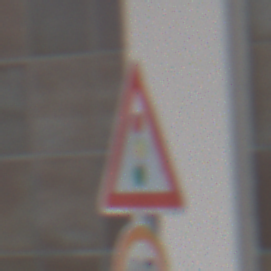
Verkehrszeichen: Lichtzeichenanlage
Zusatzzeichen unten: Geschwindigkeit40
Umgebung: Roofed, Urban
Tageszeit: MorningAfternoon
Wetter: PartlyCloudy
Licht: Natural
Jahreszeit: NotSpecified
Kontrast: MediumContrast